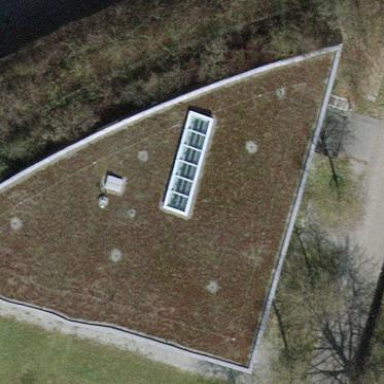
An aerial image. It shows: Distribution level power substation inside building.